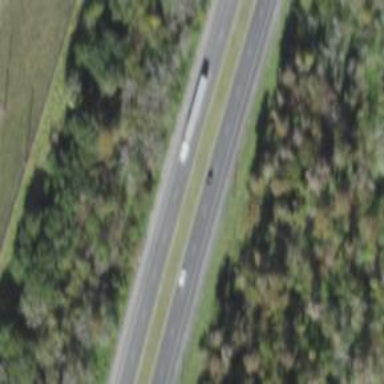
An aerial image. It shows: Asphalt road classified as trunk highway.